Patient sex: F
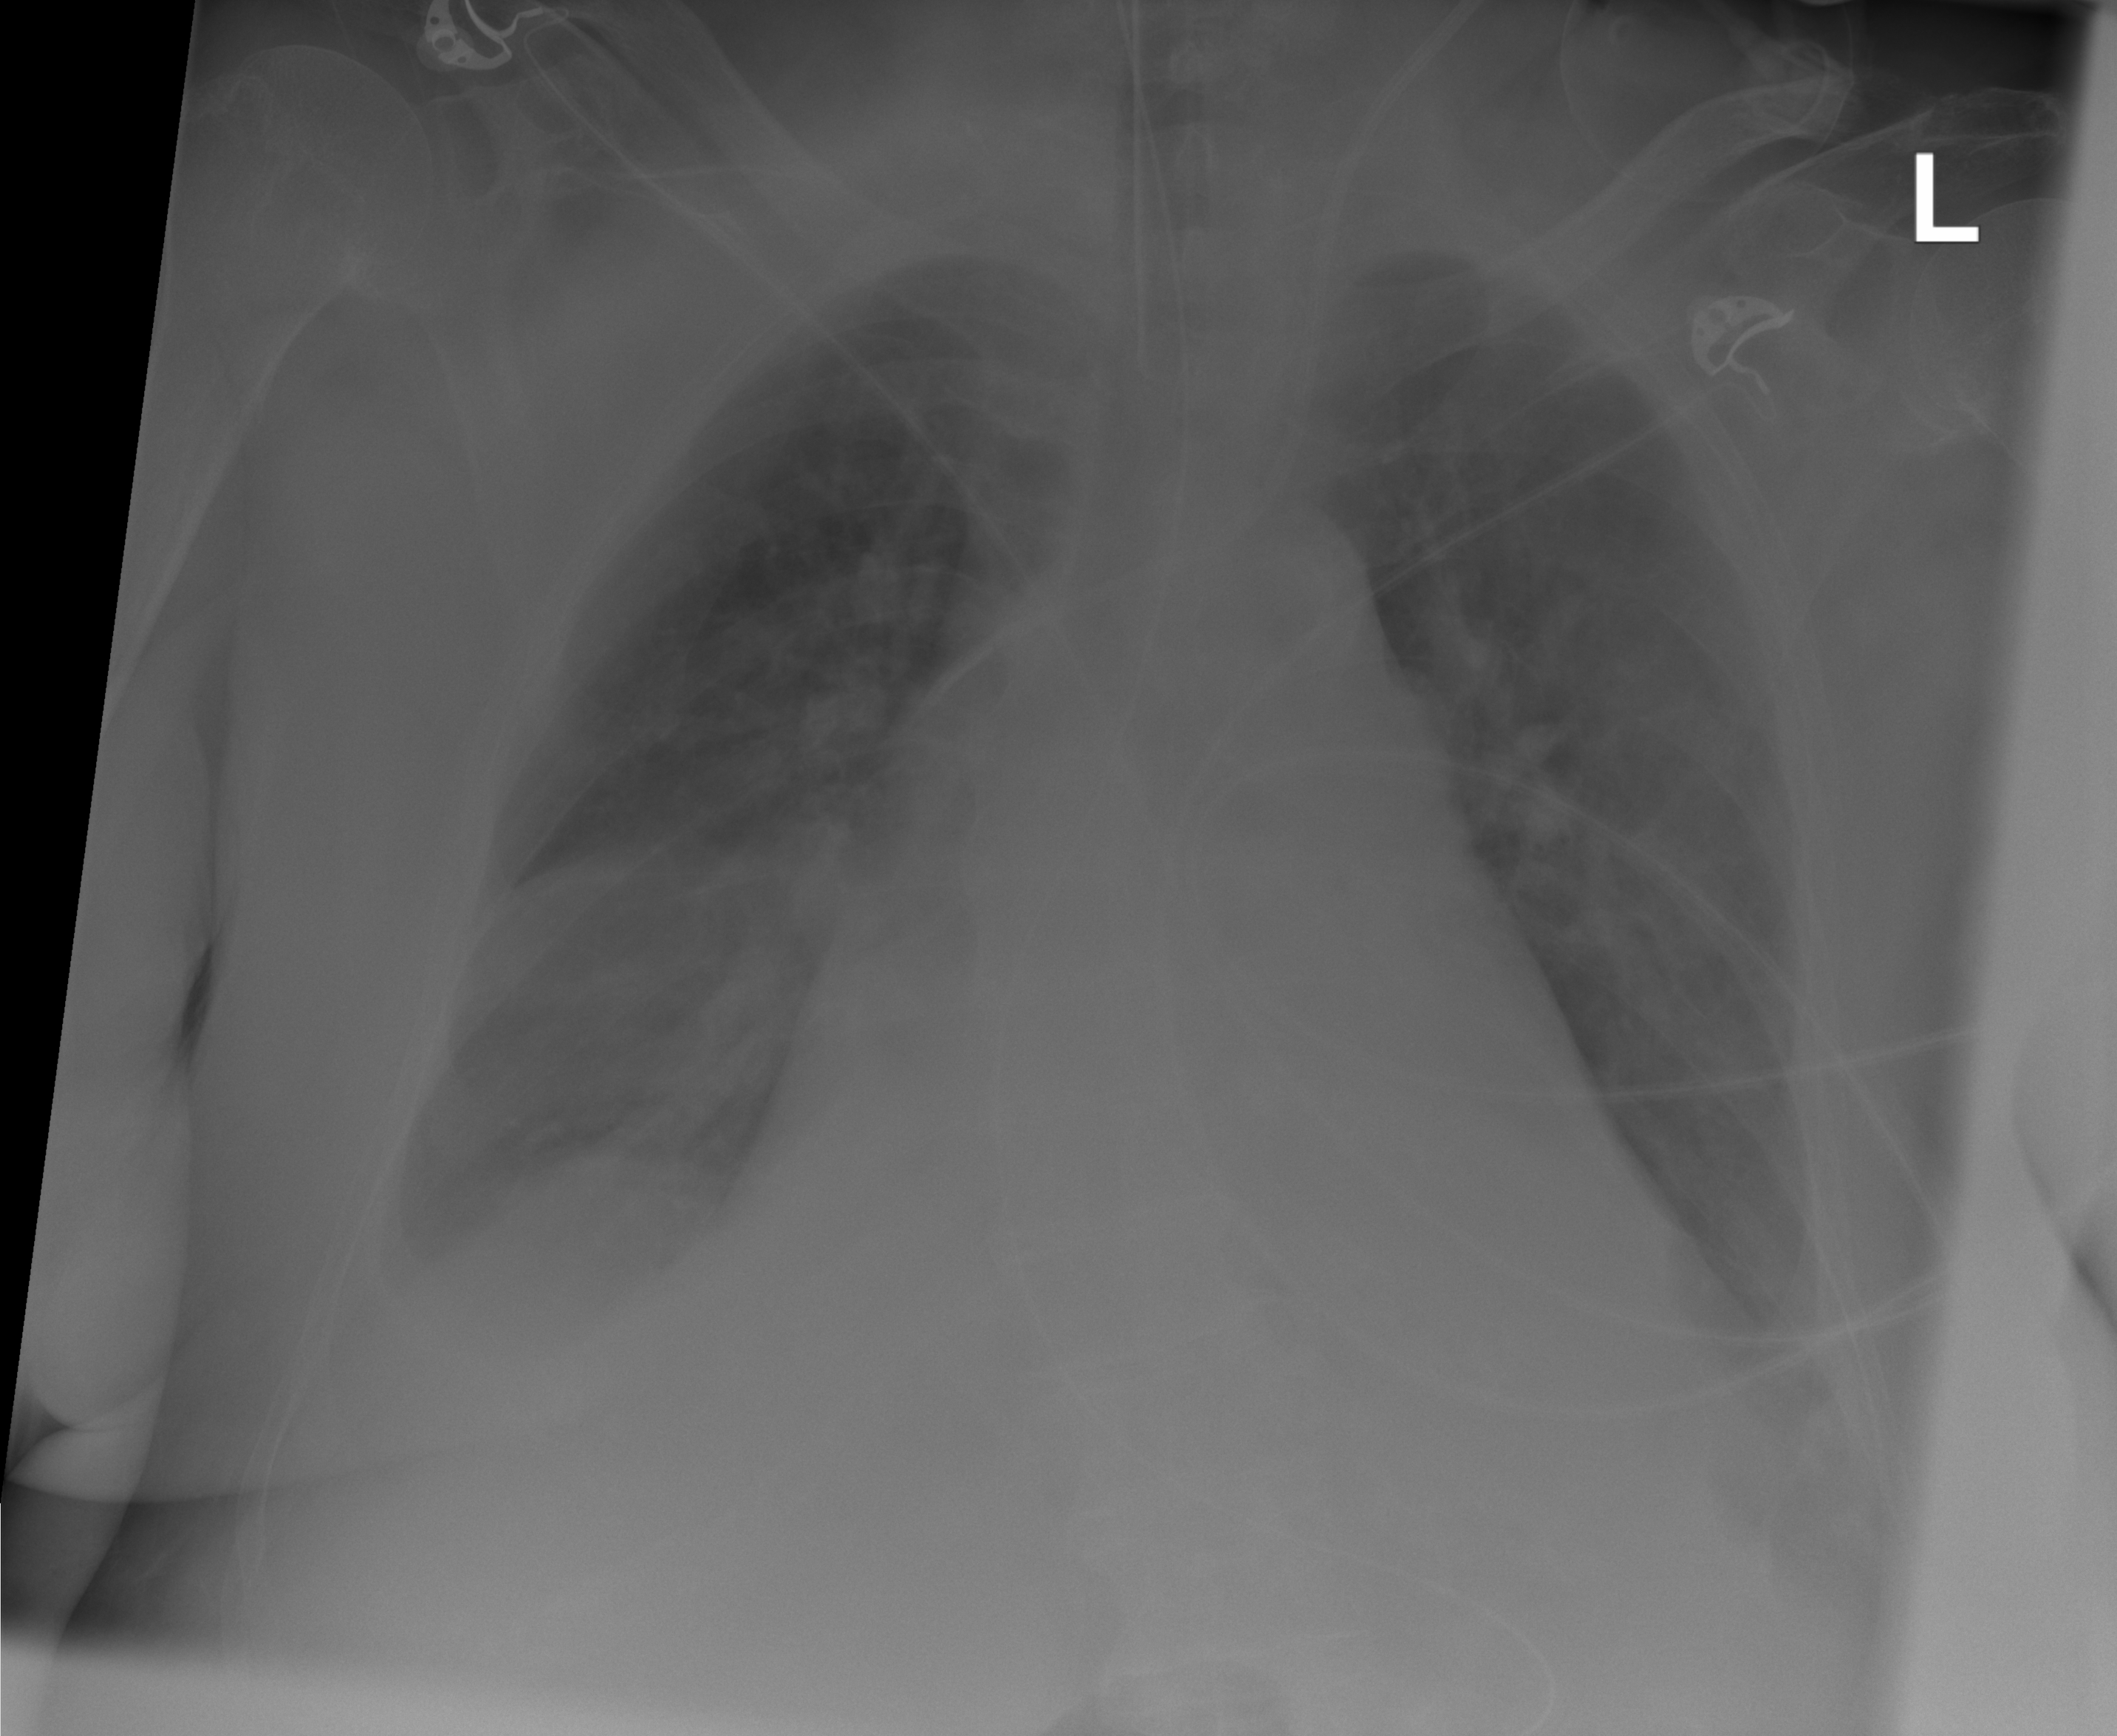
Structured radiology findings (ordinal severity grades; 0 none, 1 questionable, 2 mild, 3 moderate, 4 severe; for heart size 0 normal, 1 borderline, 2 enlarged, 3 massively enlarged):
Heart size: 3
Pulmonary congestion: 2
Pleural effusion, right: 2
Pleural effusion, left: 2
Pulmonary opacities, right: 2
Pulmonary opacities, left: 1
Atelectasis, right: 2
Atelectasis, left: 2